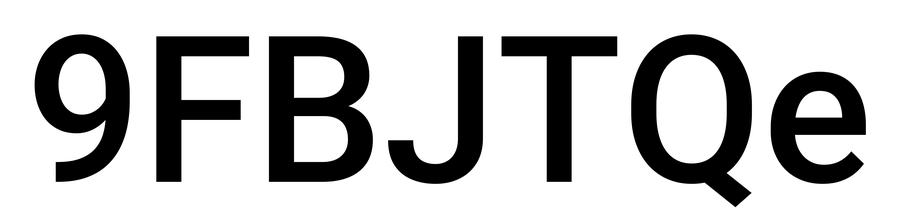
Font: Roboto_Medium